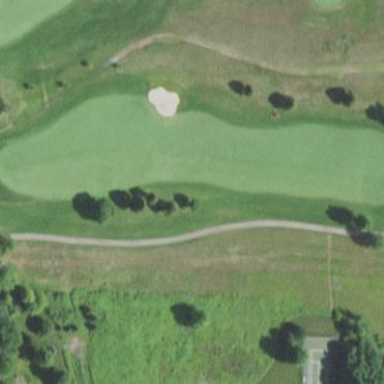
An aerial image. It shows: Scenic golf fairway.